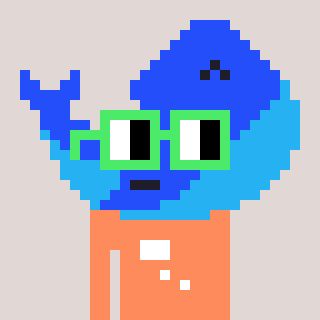
a pixel art character with square light green glasses, a whale-shaped head and a peachy-colored body on a warm background